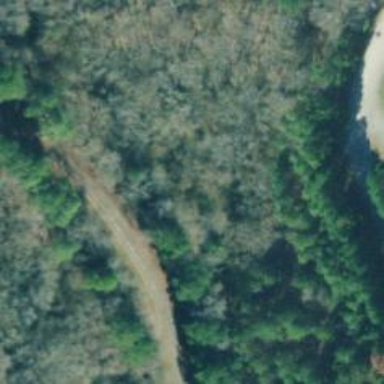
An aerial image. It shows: Railway spur service.